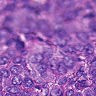
Metastatic tissue present: yes